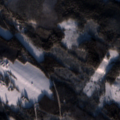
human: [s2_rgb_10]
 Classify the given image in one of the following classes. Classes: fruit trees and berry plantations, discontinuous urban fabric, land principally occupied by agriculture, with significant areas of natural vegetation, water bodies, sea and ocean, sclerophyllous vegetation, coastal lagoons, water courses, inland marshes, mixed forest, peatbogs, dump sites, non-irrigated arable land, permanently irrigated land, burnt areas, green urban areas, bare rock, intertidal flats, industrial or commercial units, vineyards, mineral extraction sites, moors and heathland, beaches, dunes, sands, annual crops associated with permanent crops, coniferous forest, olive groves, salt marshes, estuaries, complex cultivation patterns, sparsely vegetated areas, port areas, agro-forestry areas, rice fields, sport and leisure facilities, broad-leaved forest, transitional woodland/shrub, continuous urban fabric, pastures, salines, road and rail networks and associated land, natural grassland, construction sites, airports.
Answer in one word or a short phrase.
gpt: non-irrigated arable land, coniferous forest, mixed forest